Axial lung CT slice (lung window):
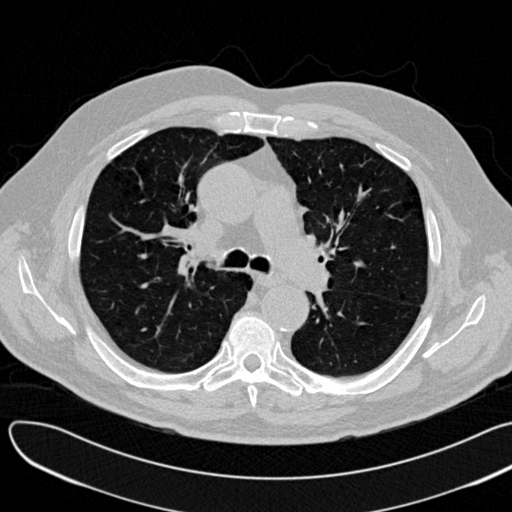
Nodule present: no